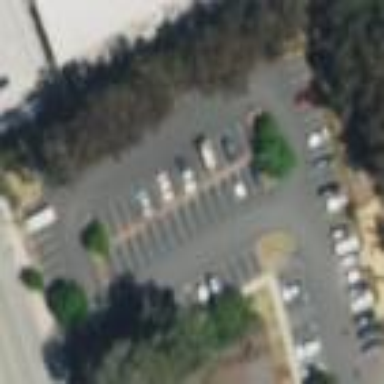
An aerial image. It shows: Parking area with surface.